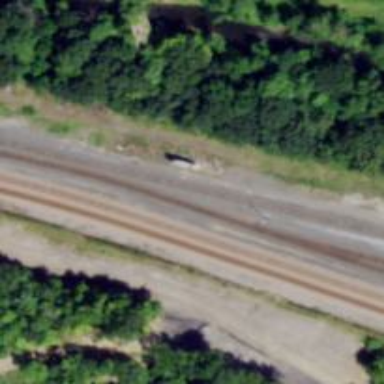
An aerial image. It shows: Abandoned light rail railway on abandoned bridge.